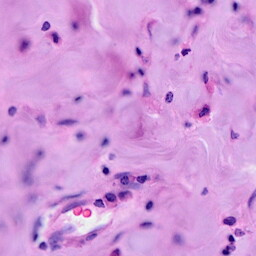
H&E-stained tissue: Breast